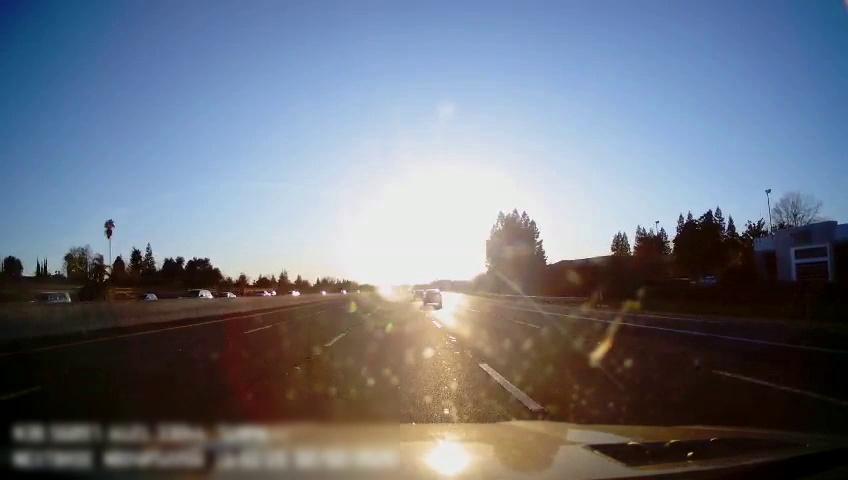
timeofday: Day
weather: Sunny
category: Drivable Space
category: Vehicles | SUV
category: Vehicles | Car
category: Vehicles | SUV
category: Vehicles | Car
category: Vehicles | Car
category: Vehicles | SUV
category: Vehicles | Car
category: Vehicles | Car
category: Vehicles | Car
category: Lanes | Alternate Lane
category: Lanes | Alternate Lane
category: Lanes | Current Lane
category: Lanes | Current Lane
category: Lanes | Alternate Lane
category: Lanes | Alternate Lane
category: Lanes | Alternate Lane
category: Traffic | Signs